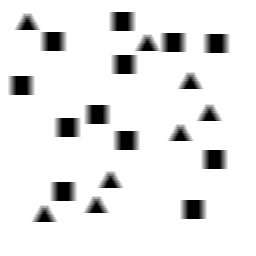
Squares: 12
Triangles: 8
Stars: 0
Total shapes: 20